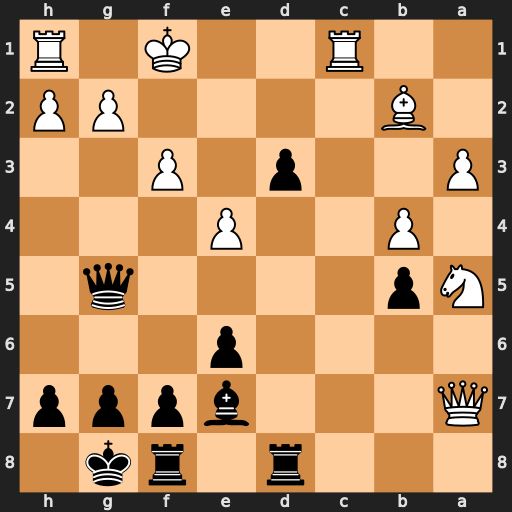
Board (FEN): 3r1rk1/Q3bppp/4p3/Np4q1/1P2P3/P2p1P2/1B4PP/2R2K1R
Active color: b
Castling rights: -
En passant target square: -
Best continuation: Bf6 Qf2 d2 Rd1 Bxb2